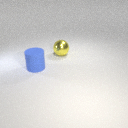
large blue rubber cylinder to the left of large yellow metal sphere